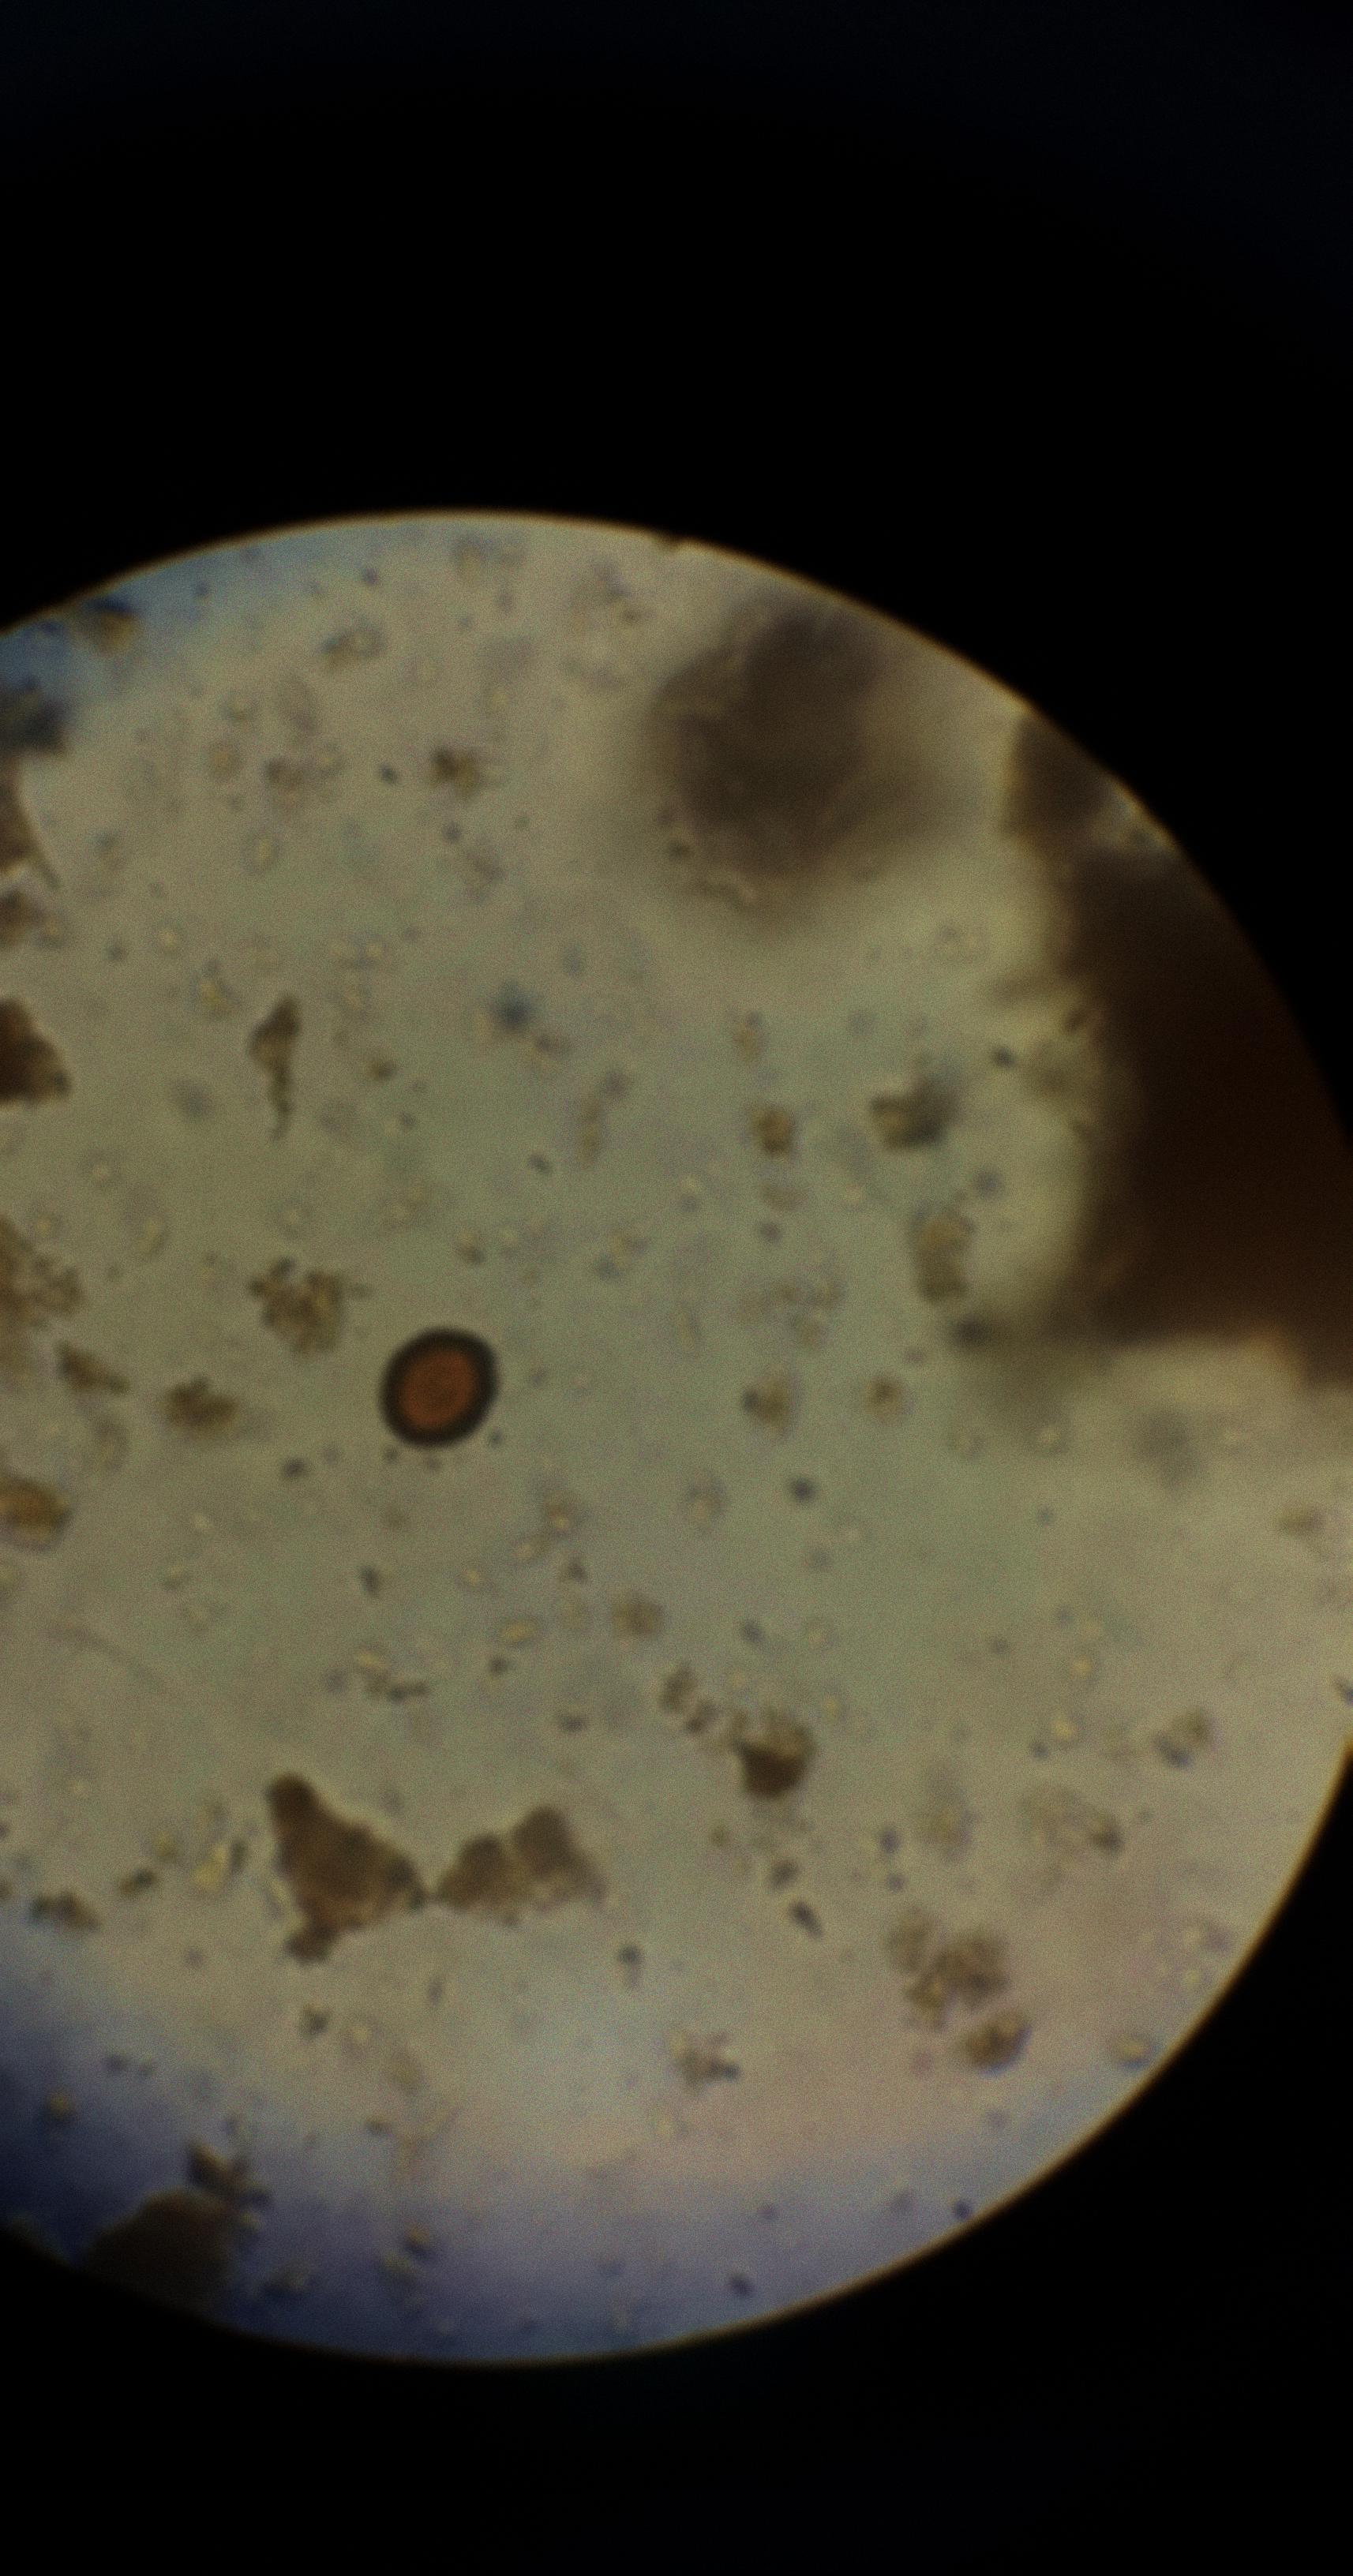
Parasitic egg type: Taenia spp. egg